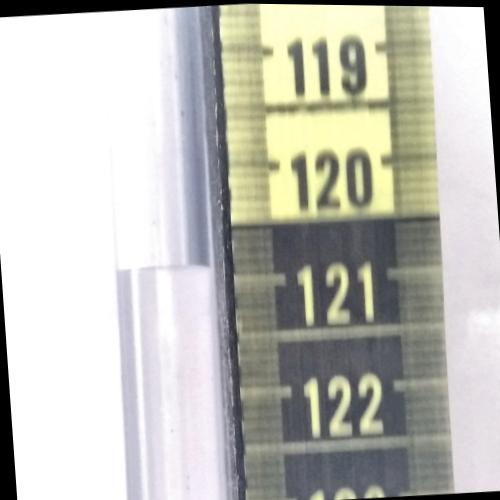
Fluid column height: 120.9 cm